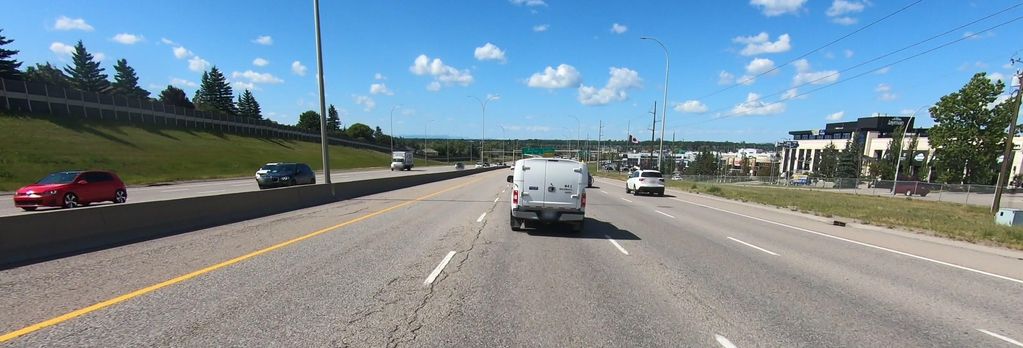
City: calgary